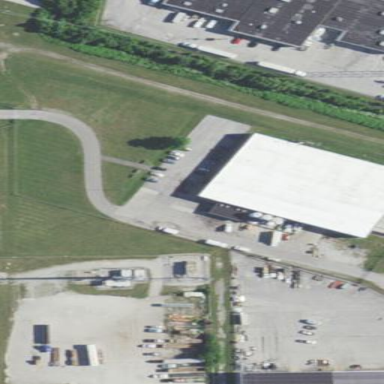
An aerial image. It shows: Building with fuel shop.